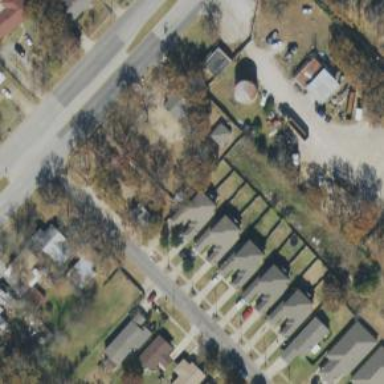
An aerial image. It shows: Residential area with individual plots.